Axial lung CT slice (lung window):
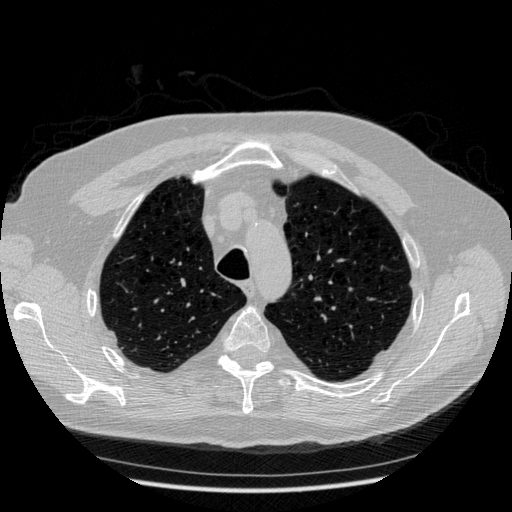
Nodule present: no